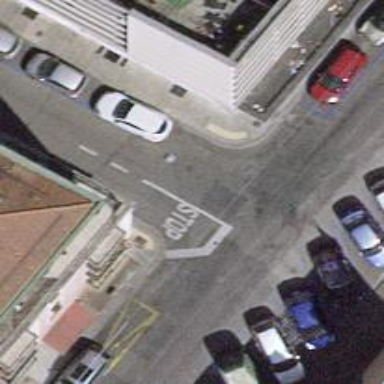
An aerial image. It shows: Unmarked crossing on the road.